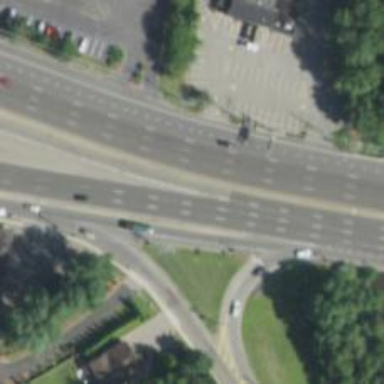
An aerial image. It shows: This image shows trunk highway that functions as expressway.